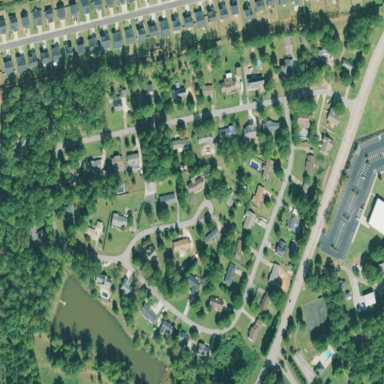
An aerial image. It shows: Residential area within neighborhood.